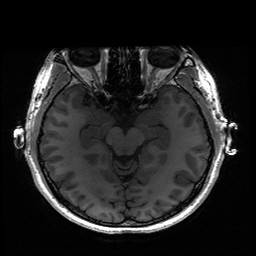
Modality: T1w
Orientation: coronal